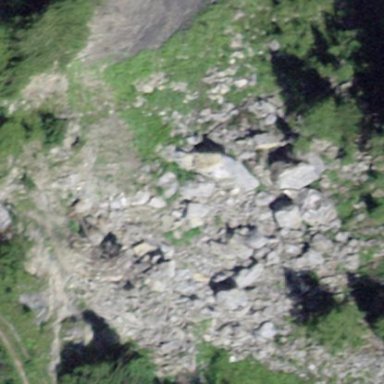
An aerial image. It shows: Landscape dominated by bare rock.